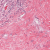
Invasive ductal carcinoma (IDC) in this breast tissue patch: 0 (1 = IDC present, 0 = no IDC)